Question: On an ubuntu jenkins master I have configured that gradle should be autoinstalled to:
'''
GRADLE_HOME: /var/jenkins/tools/mygradle
'''

As a result gradle is installed here on all ubuntu slaves:
'''
/var/jenkins/tools/mygradle/bin/gradle
'''
This works fine and my gradle jobs builds on the slave nodes.
Now I need to call a .sh script (Build step - Execute shell) in a job. At some point the script calls gradle and therefore requires that its in the PATH. But when I execute the job (on one of the build slaves) gradle cannot be found.
Is it possible to auto install gradle on all slaves and ALSO add gradle to the PATH on all slaves?
All slaves are launched using
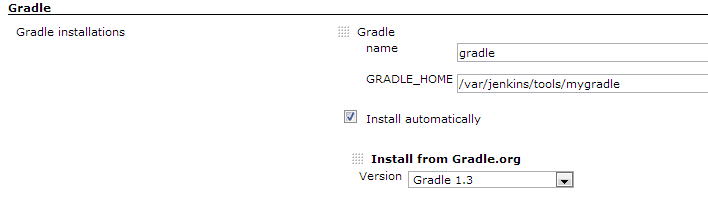
Answer: This works:
<URL>
at least for now. The downside is that it must be configured for each job.